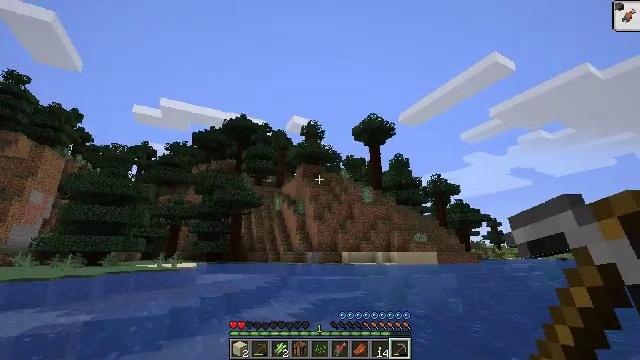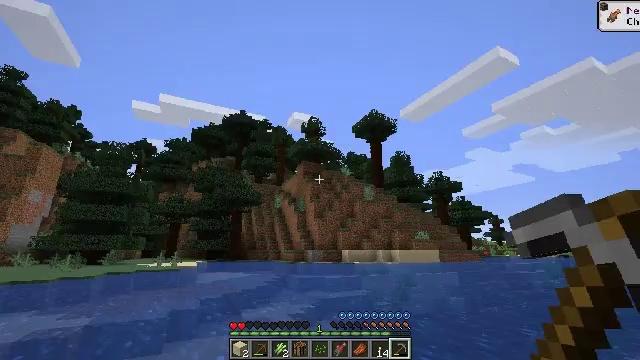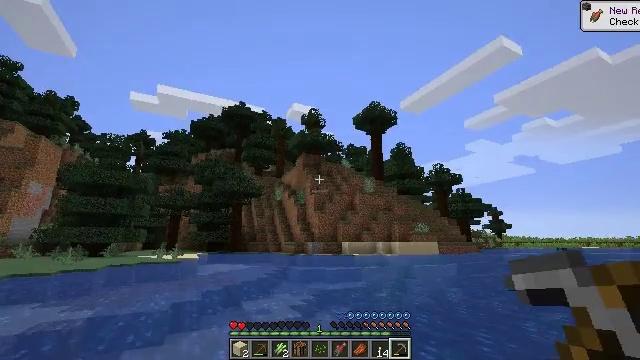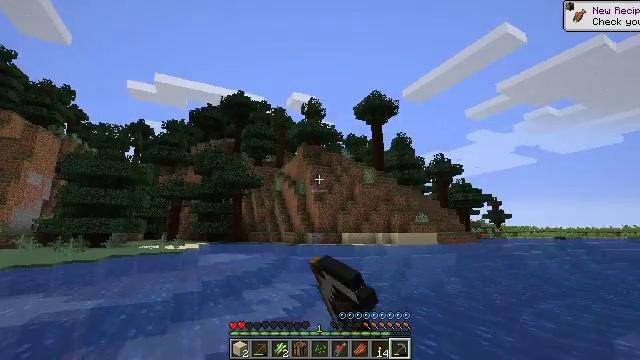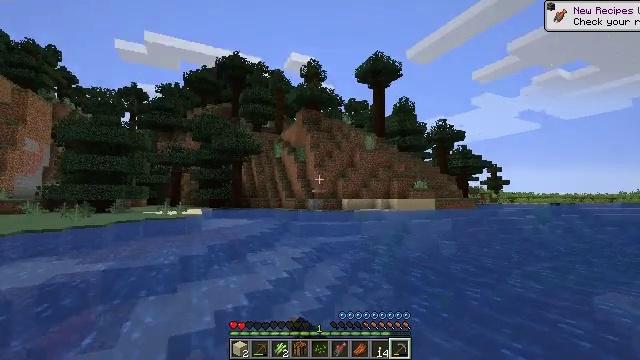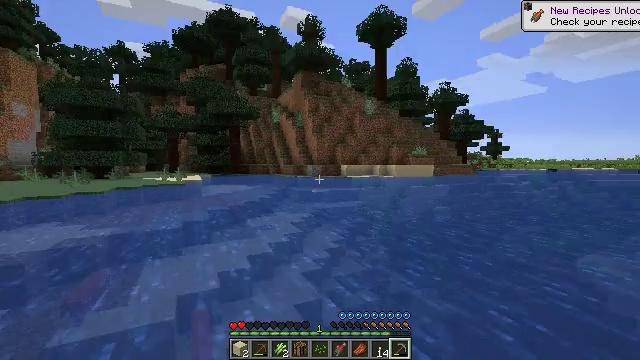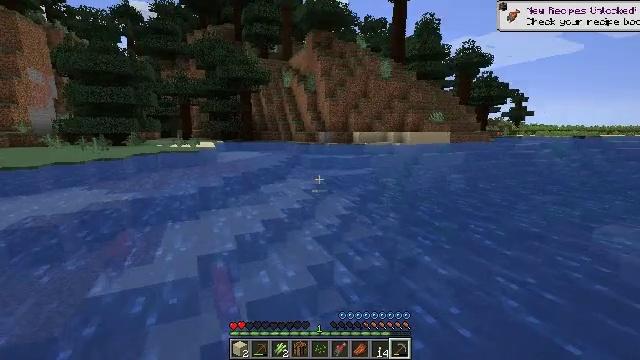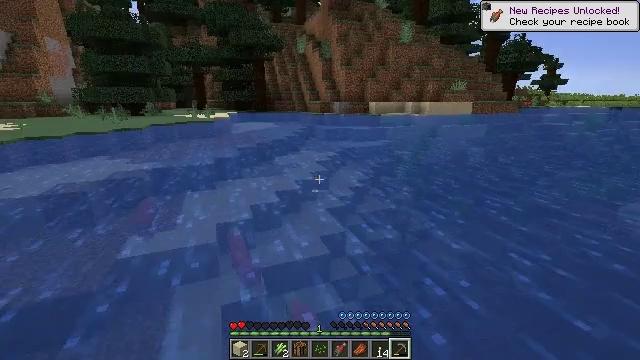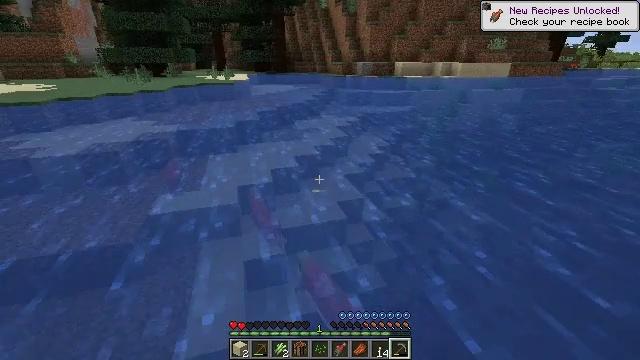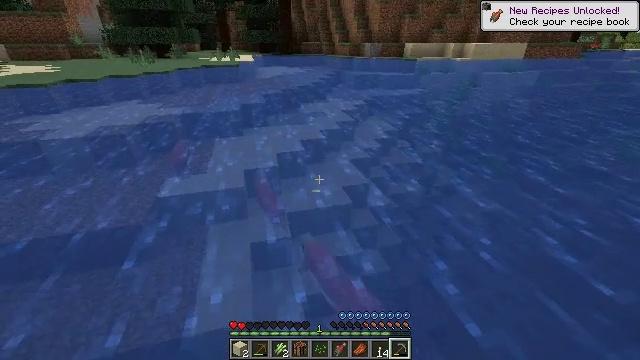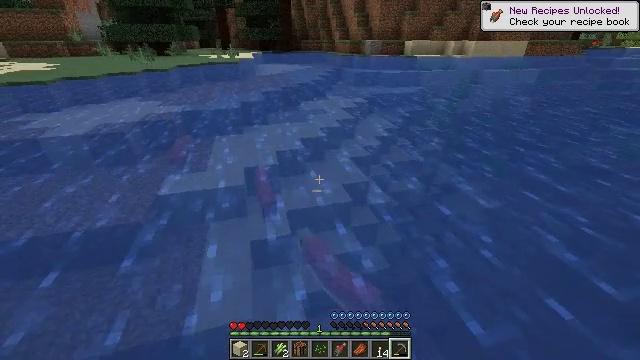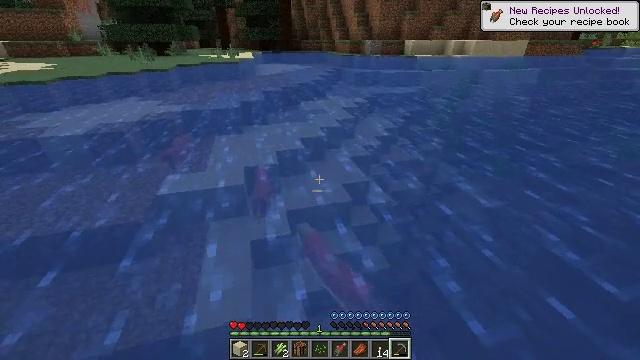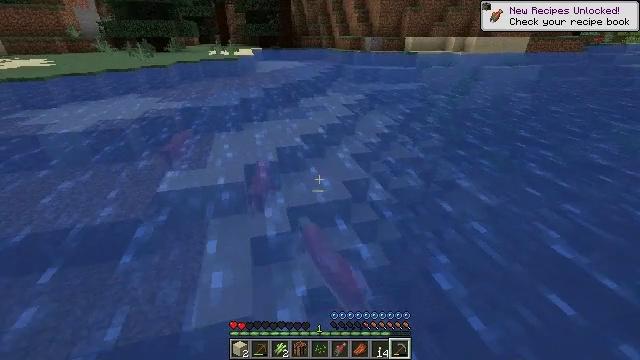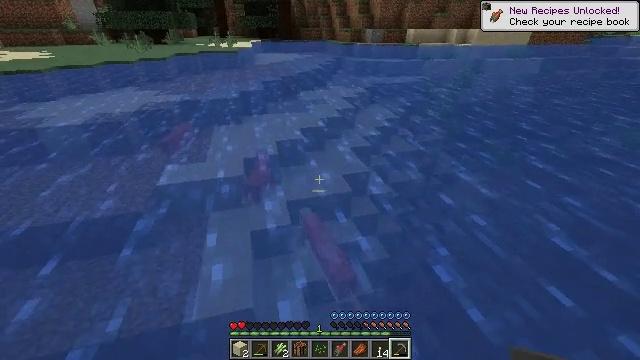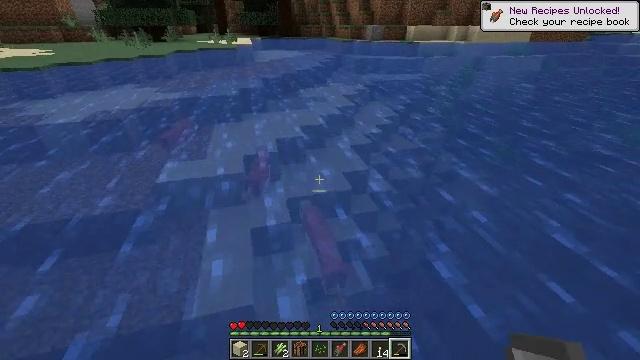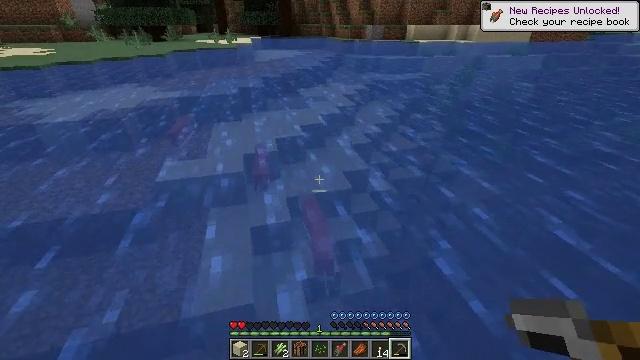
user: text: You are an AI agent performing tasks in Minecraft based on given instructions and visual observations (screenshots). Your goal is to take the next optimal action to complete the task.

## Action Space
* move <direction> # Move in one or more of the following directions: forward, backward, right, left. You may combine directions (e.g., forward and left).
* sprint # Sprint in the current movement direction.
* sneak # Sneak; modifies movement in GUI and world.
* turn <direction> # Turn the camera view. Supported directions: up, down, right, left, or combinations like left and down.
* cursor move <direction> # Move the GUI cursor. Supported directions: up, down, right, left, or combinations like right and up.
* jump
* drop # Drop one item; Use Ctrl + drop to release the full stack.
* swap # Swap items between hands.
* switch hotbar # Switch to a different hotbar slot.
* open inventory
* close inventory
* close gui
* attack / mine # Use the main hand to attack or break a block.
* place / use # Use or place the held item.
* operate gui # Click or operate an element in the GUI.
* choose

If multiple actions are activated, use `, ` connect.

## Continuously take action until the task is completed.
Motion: motion action
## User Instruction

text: Hunt fish.
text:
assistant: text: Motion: no_op
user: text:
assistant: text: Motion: turn down, attack / mine
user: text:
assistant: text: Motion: turn down, attack / mine
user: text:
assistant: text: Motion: turn down, attack / mine
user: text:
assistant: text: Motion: turn down, attack / mine
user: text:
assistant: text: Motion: turn left and down
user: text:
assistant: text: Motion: turn left and down
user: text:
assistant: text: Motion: turn left and down
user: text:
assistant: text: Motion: turn left and down
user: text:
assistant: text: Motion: no_op
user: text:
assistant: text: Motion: no_op
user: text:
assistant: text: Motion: no_op
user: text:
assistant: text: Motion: turn down
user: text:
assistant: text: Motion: no_op
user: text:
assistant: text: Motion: no_op
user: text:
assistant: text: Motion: no_op
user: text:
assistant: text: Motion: no_op
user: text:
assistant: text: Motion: move forward
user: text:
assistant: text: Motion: move forward
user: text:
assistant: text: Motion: move forward
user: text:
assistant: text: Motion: move forward
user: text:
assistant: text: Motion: move forward
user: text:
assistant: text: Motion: move forward
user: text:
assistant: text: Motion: move forward, attack / mine
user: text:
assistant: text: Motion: move forward, attack / mine
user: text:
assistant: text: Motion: move forward, attack / mine
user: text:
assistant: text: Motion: move forward
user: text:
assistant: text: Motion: move forward, turn up
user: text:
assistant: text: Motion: move forward
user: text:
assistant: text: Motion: move forward